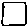
Label: square